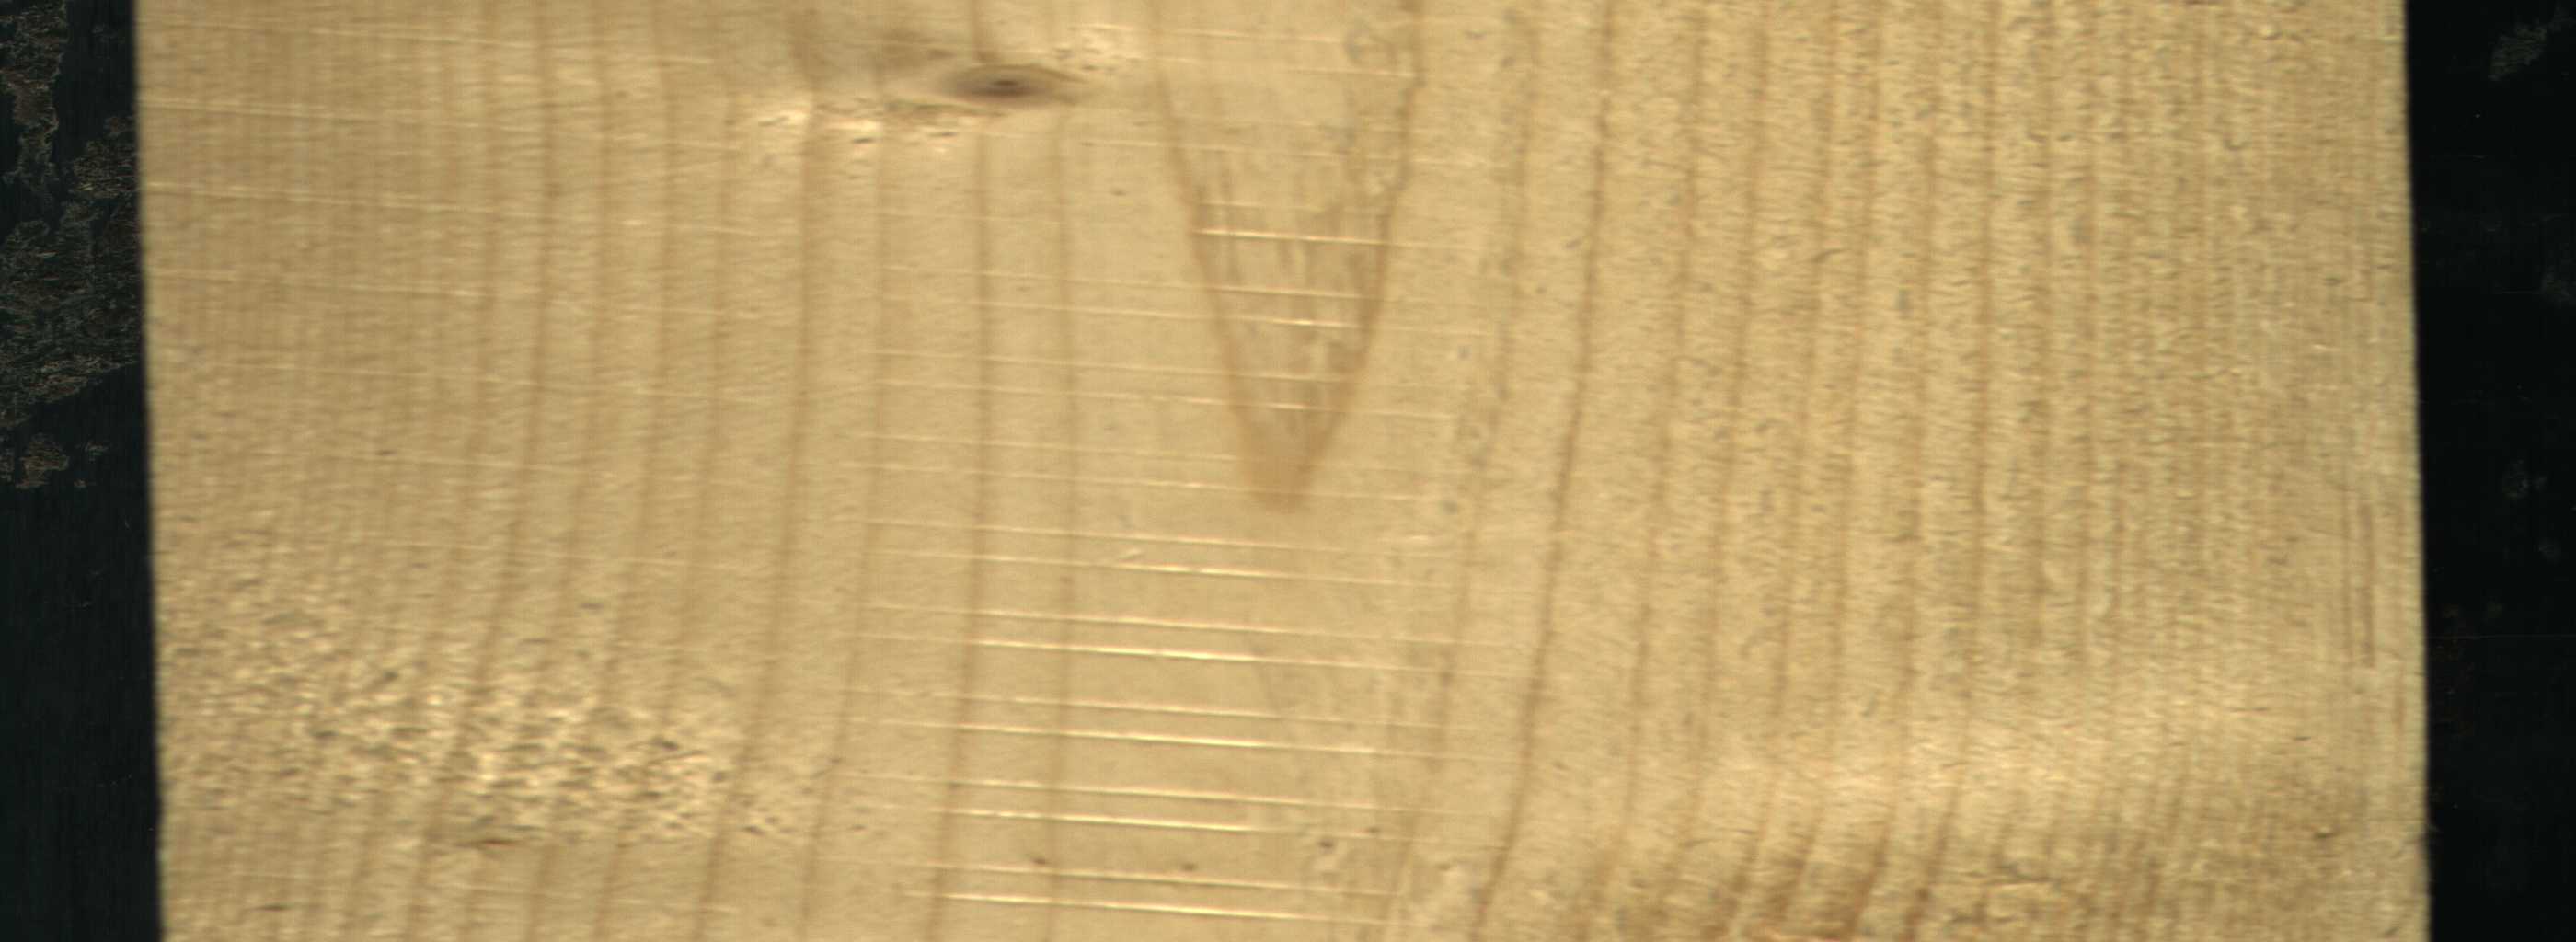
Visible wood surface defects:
Live_Knot